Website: walmart
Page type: cart
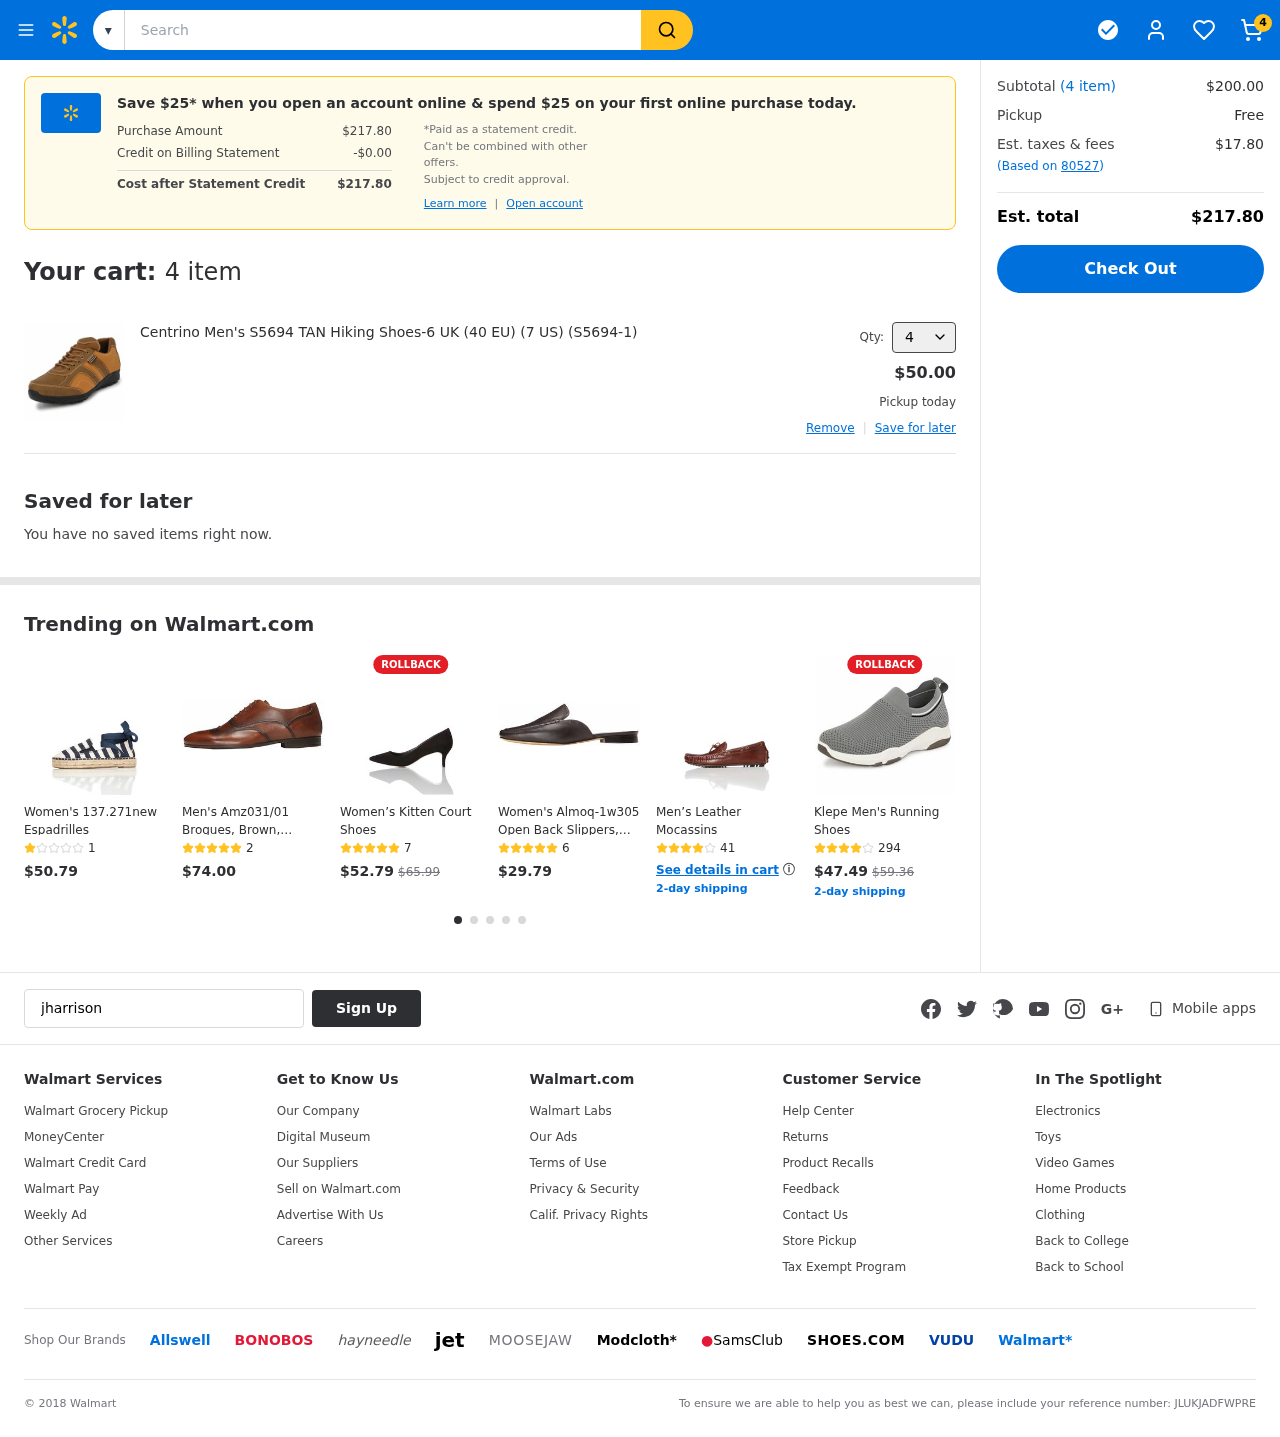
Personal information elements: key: PII_EMAIL
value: jharrison@yahoo.com
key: PII_POSTCODE
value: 80527
Product elements: key: PRODUCT1_NAME
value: Centrino Men's S5694 TAN Hiking Shoes-6 UK (40 EU) (7 US) (S5694-1)
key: PRODUCT1_PRICE
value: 50
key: PRODUCT1_QUANTITY
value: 4
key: PRODUCT2_NAME
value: Women's 137.271new Espadrilles
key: PRODUCT2_NUM_RATINGS
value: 1
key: PRODUCT2_PRICE
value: $50.79
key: PRODUCT3_NAME
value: Men's Amz031/01 Brogues, Brown, Womens 8
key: PRODUCT3_NUM_RATINGS
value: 2
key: PRODUCT3_PRICE
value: $74.00
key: PRODUCT4_NAME
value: Women’s Kitten Court Shoes
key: PRODUCT4_NUM_RATINGS
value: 7
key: PRODUCT4_PRICE
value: $52.79
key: PRODUCT4_ORIGINAL_PRICE
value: $65.99
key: PRODUCT5_NAME
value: Women's Almoq-1w305 Open Back Slippers, Brown Choco, 8 us
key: PRODUCT5_NUM_RATINGS
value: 6
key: PRODUCT5_PRICE
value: $29.79
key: PRODUCT6_NAME
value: Men’s Leather Mocassins
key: PRODUCT6_NUM_RATINGS
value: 41
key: PRODUCT7_NAME
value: Klepe Men's Running Shoes
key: PRODUCT7_NUM_RATINGS
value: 294
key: PRODUCT7_PRICE
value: $47.49
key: PRODUCT7_ORIGINAL_PRICE
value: $59.36
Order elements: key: ORDER_NUM_ITEMS
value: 4
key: ORDER_TOTAL
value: $217.80
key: ORDER_NUM_ITEMS
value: (4 item)
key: ORDER_NUM_ITEMS
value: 4 item
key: ORDER_SUBTOTAL
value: $200.00
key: ORDER_TAX
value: $17.80
Search elements: key: HEADER_SEARCH
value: Search